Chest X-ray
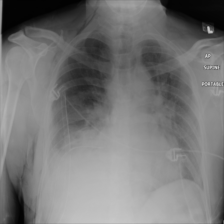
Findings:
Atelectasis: positive
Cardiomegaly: negative
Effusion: negative
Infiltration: positive
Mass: negative
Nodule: positive
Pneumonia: negative
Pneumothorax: negative
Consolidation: negative
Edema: negative
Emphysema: negative
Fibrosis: negative
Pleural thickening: negative
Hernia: negative